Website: lowes
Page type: review-order
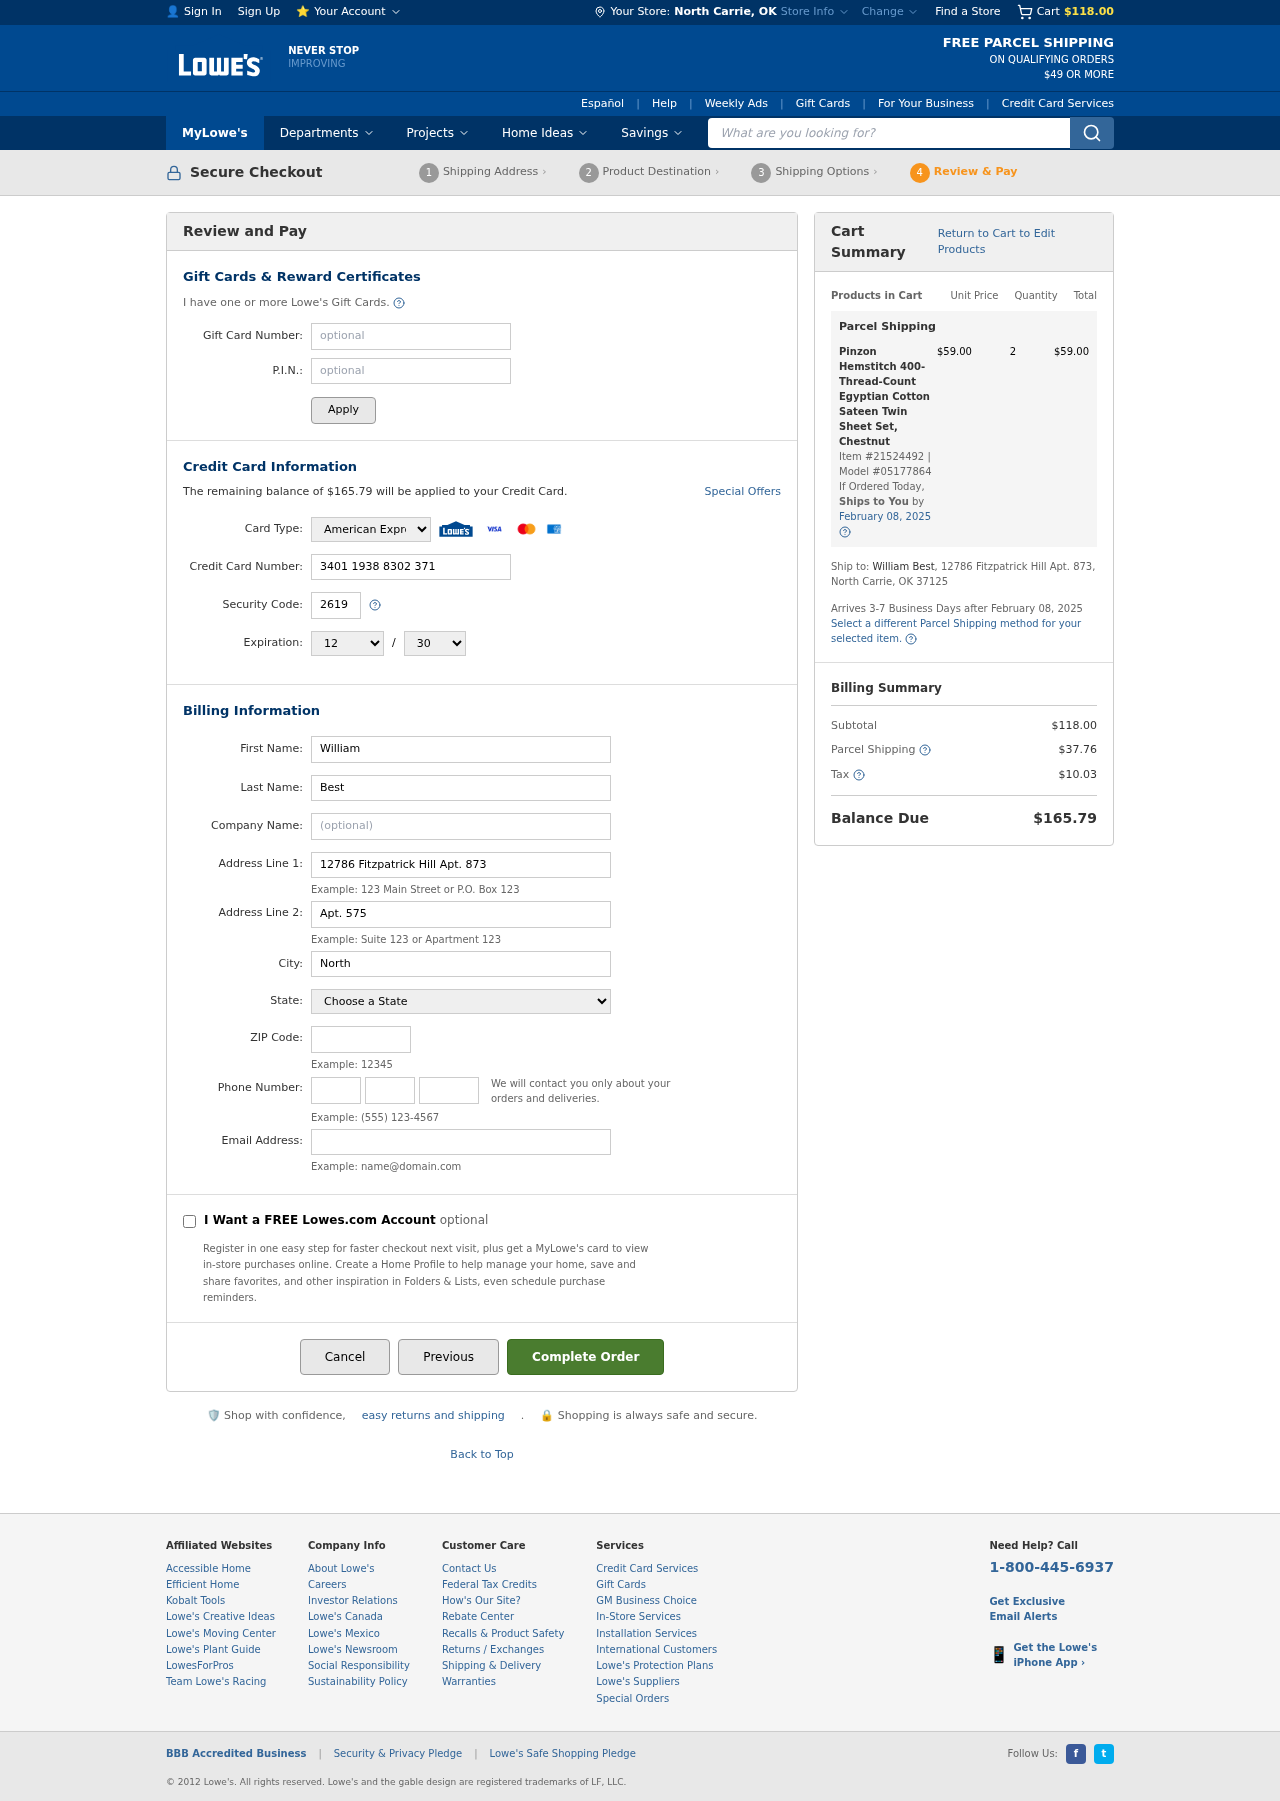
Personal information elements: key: PII_CARD_CVV
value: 2619
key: PII_CARD_EXPIRY_MONTH
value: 12
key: PII_CARD_EXPIRY_YEAR
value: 30
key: PII_CARD_NUMBER
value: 3401 1938 8302 371
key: PII_CARD_TYPE
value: American Express
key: PII_CITY
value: North Carrie
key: PII_CITY_STATE
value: North Carrie, OK
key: PII_EMAIL
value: william_best@hotmail.com
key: PII_FIRSTNAME
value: William
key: PII_LASTNAME
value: Best
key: PII_PHONE_AREA
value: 389
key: PII_PHONE_PREFIX
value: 810
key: PII_PHONE_SUFFIX
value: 0768
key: PII_POSTCODE
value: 37125
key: PII_STATE
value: Oklahoma
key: PII_STREET
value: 12786 Fitzpatrick Hill Apt. 873
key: PII_STREET2
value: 12786 Fitzpatrick Hill Apt. 873
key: PII_STREET2
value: Apt. 575
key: PII_FULLNAME2
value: William Best
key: PII_CITY_STATE_ZIP2
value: North Carrie, OK 37125
Product elements: key: PRODUCT1_NAME
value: Pinzon Hemstitch 400-Thread-Count Egyptian Cotton Sateen Twin Sheet Set, Chestnut
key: PRODUCT1_PRICE
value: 59
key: PRODUCT1_QUANTITY
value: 2
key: PRODUCT1_ITEM_NUMBER
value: Item #21524492
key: PRODUCT1_MODEL_NUMBER
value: Model #05177864
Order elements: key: ORDER_SUBTOTAL
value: $118.00
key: ORDER_BALANCE_DUE
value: $165.79
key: ORDER_SHIPPING_DATE
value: February 08, 2025
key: ORDER_ITEM_TOTAL
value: $59.00
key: ORDER_SHIPPING_DATE2
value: February 08, 2025
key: ORDER_SHIPPING_COST
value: $37.76
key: ORDER_TAX
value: $10.03
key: ORDER_TOTAL
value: $165.79
Search elements: key: HEADER_SEARCH
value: What are you looking for?